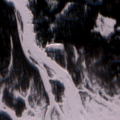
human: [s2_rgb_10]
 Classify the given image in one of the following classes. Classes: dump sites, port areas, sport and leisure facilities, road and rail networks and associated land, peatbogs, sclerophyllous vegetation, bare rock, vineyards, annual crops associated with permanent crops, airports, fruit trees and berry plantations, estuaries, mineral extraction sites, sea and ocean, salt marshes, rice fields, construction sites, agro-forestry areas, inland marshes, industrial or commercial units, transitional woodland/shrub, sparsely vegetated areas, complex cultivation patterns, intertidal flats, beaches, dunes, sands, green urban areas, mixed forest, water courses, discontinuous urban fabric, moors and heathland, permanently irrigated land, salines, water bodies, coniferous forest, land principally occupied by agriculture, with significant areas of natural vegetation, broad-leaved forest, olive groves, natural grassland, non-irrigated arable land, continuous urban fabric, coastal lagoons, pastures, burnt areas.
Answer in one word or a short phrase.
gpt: land principally occupied by agriculture, with significant areas of natural vegetation, broad-leaved forest, mixed forest, salt marshes, sea and ocean